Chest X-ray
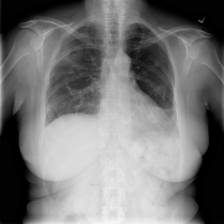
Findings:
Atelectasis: negative
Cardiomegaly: negative
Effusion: negative
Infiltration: negative
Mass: negative
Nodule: negative
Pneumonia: negative
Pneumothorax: negative
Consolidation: negative
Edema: negative
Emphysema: negative
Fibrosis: negative
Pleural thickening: negative
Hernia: negative